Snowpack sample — Loveland Pass, Silver Plume, Colorado, USA (2/11/26, 12:00 PM MST)
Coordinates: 39.663, -105.886
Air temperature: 35 °F
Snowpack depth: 82 cm
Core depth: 30 cm
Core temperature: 23 °F
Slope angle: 13°, slope face: 12°
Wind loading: high
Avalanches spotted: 1
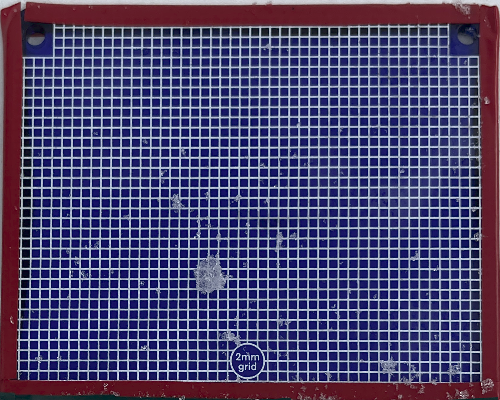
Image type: profile
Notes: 1 small avalanche spotted on the north side of the bowl, lots of wind loading